Aerial crown-view tile of a tropical tree (Barro Colorado Island, Panama), acquired 20250414:
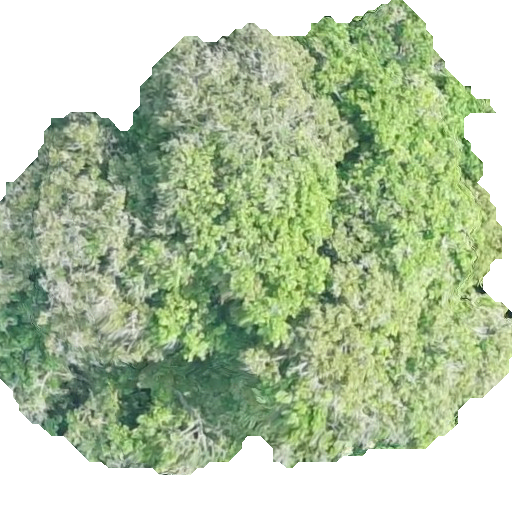
Species: Prioria copaifera
GBIF accepted scientific name: Prioria copaifera
Crown area: 277.916 m²